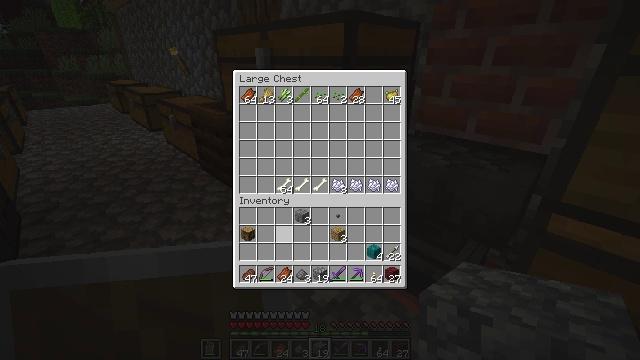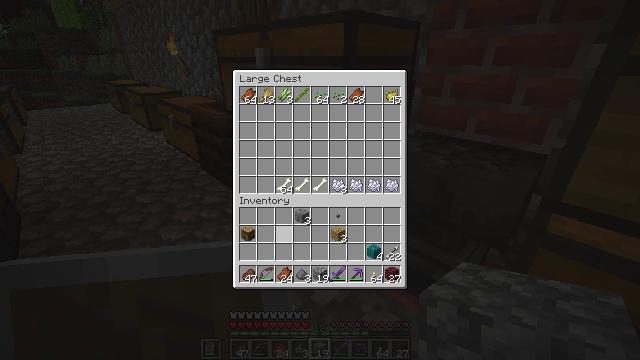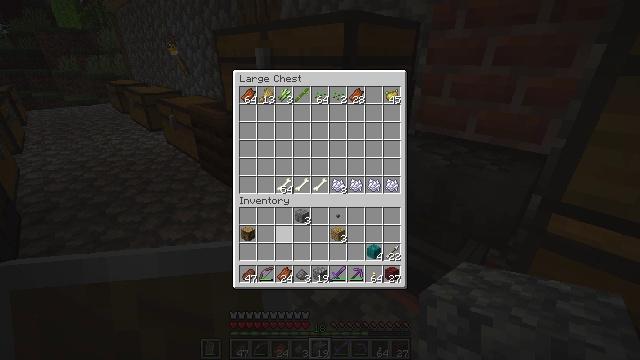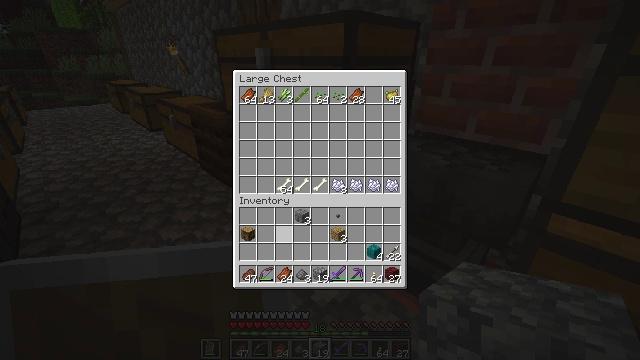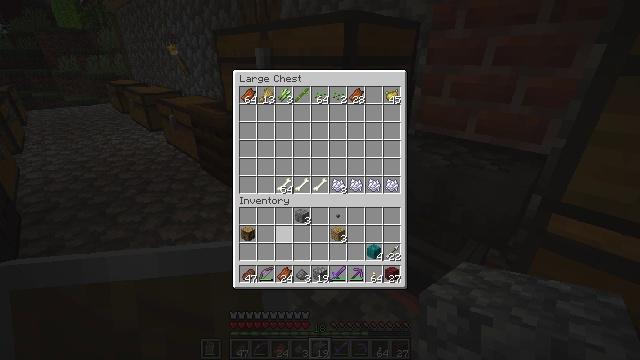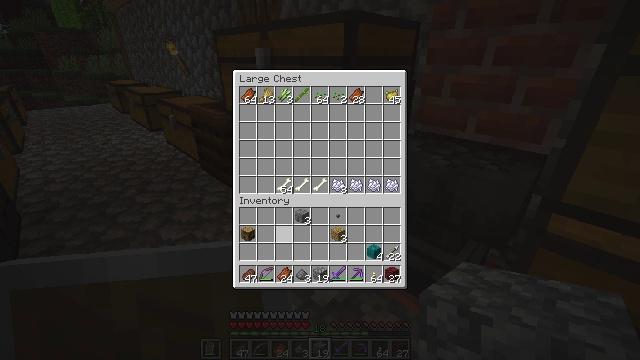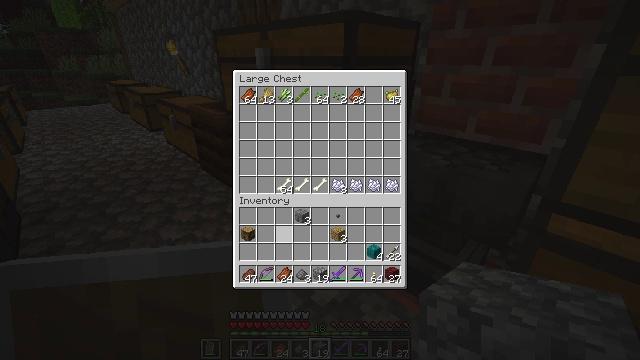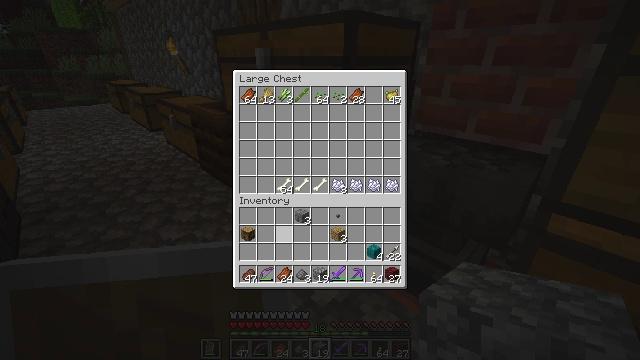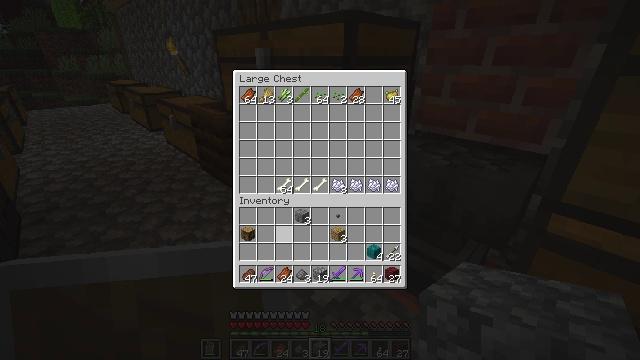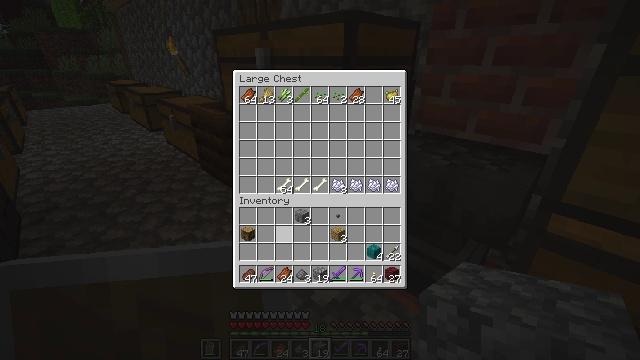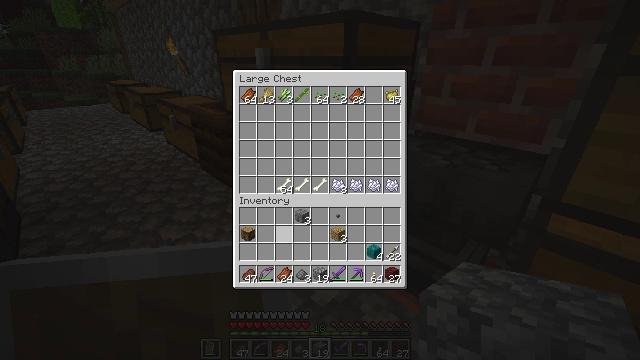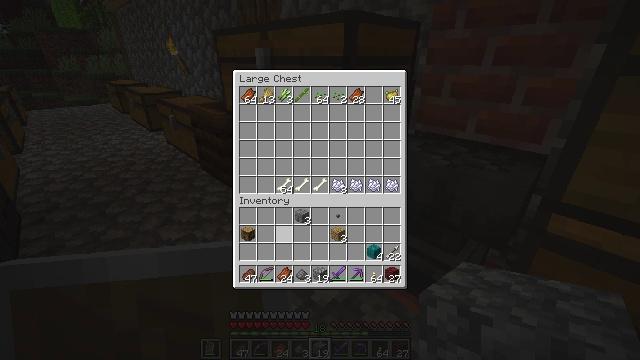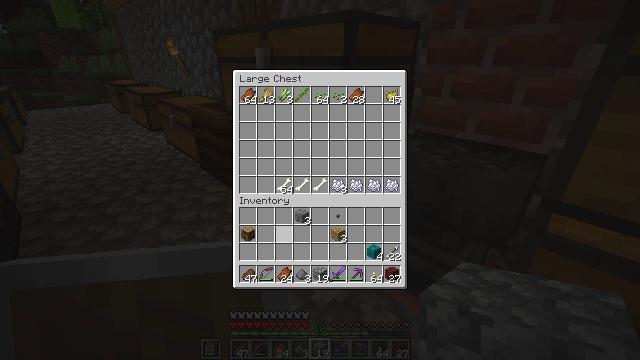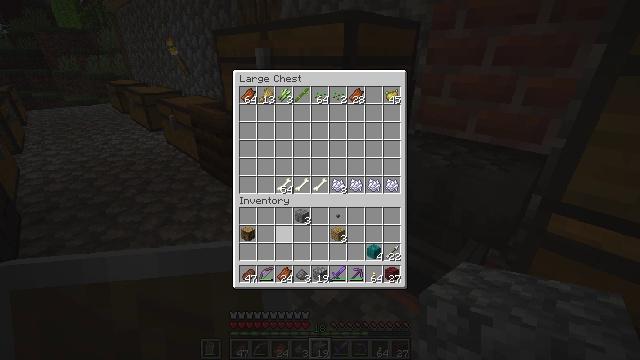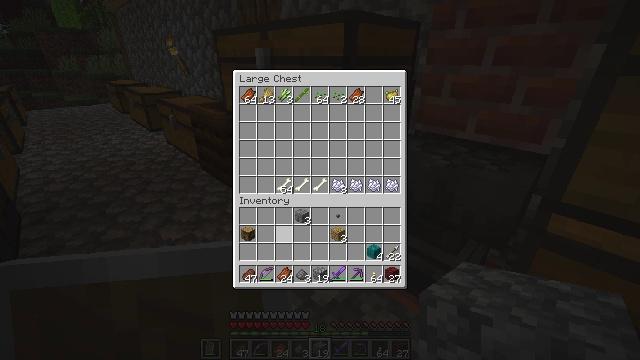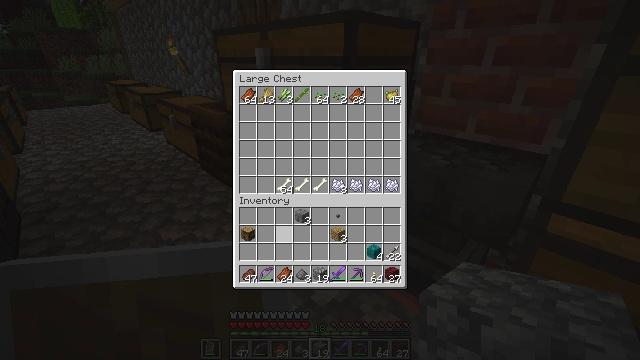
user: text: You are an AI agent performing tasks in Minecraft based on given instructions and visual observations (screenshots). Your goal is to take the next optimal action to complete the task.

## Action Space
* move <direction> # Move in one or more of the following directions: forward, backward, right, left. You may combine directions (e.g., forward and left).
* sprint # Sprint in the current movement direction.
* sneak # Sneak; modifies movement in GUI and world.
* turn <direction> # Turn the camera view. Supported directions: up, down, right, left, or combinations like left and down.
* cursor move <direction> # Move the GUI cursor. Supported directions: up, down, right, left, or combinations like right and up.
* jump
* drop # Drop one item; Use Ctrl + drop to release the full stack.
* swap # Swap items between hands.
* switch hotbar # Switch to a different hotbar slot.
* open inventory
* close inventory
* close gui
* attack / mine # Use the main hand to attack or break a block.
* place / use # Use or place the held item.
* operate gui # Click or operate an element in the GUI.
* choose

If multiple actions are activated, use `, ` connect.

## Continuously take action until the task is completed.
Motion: motion action
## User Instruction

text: Mine the grass in the plains.
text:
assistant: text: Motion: no_op
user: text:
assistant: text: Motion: no_op
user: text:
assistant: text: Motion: no_op
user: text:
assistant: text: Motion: no_op
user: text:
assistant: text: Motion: no_op
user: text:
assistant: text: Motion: no_op
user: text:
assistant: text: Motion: no_op
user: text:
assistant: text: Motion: no_op
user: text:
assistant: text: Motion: no_op
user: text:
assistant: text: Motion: no_op
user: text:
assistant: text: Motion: no_op
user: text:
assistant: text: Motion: no_op
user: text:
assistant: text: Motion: no_op
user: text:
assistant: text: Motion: no_op
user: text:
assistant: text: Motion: no_op
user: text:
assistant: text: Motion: no_op
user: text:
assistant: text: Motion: no_op
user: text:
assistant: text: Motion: no_op
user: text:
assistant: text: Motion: no_op
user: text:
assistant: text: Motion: no_op
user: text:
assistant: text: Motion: no_op
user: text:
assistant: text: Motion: no_op
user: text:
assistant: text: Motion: no_op
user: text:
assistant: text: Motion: no_op
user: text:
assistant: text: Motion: no_op
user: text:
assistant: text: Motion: no_op
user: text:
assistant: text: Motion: no_op
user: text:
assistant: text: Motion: no_op
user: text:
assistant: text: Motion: no_op
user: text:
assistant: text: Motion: no_op